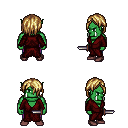
a pixel art fantasy rpg character, male body template, orc, green skin, red robe, magenta pants, blonde bangs hairstyle, maroon shoes, dagger, four views (front, back, left, right), 2x2 character sprite sheet, small pixel art, hard edges, no anti-aliasing